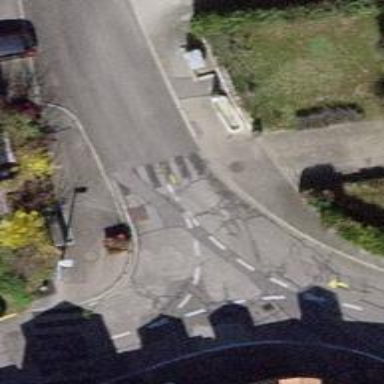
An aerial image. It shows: Crossing with marking on the road.